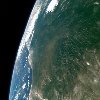
Label: land